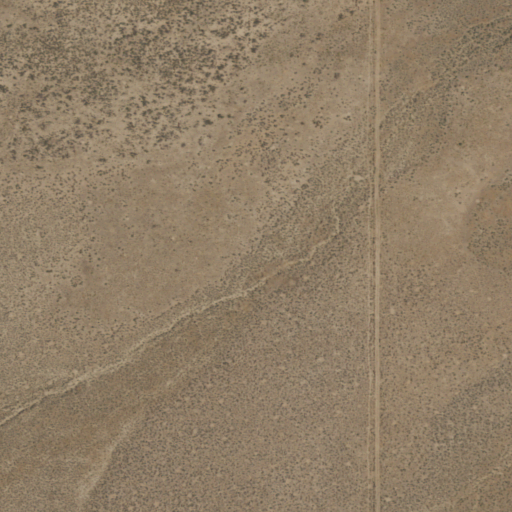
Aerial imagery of plain(s) in Nevada named Bedell Flat containing grassland and shrub